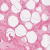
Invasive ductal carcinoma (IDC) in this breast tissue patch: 0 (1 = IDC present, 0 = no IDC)